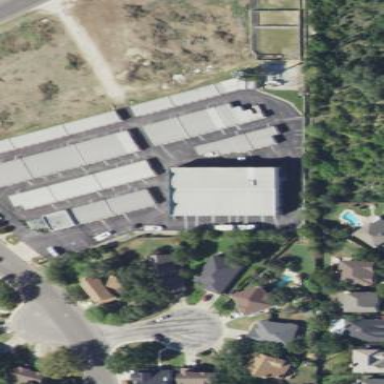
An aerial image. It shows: Commercial area with storage rental shop.